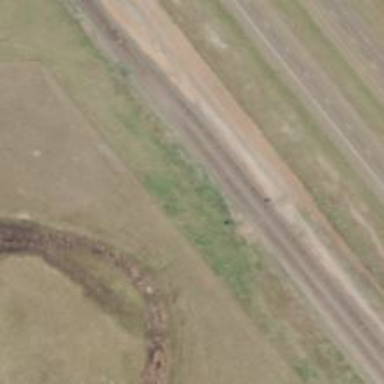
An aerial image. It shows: Railway siding with rails.